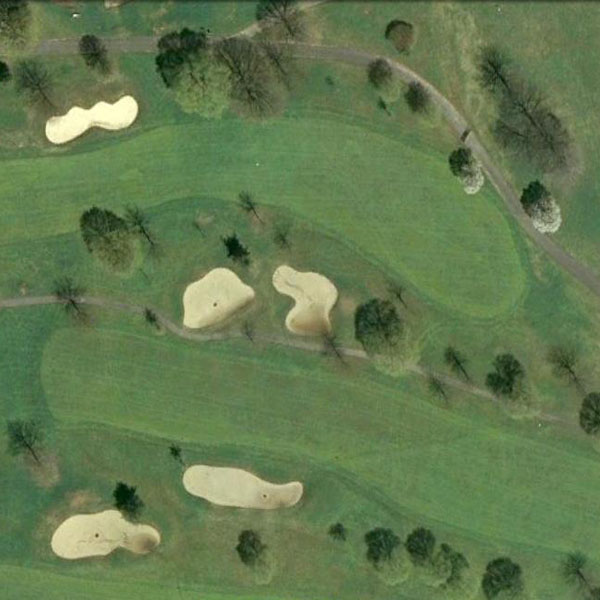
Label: Meadow